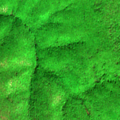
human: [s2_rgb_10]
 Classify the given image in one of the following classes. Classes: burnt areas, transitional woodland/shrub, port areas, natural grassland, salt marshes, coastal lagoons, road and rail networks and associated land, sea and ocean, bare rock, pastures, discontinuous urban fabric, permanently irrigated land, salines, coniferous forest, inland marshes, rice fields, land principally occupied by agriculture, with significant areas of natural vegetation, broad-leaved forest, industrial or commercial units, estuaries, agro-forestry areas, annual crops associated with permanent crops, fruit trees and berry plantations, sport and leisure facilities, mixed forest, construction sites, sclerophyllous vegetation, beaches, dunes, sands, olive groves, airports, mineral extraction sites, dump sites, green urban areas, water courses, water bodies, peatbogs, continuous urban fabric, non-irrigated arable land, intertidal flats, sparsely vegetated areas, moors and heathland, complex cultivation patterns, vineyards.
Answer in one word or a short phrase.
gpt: broad-leaved forest